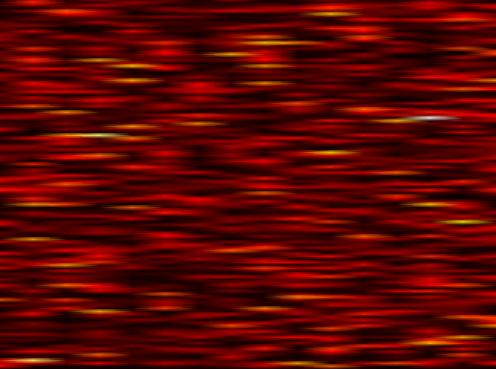
Label: FBMC